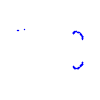
Particle: proton